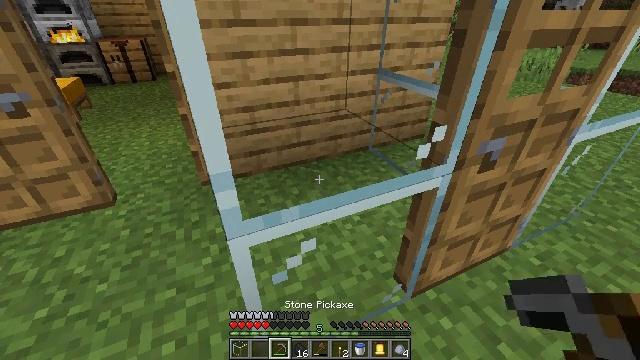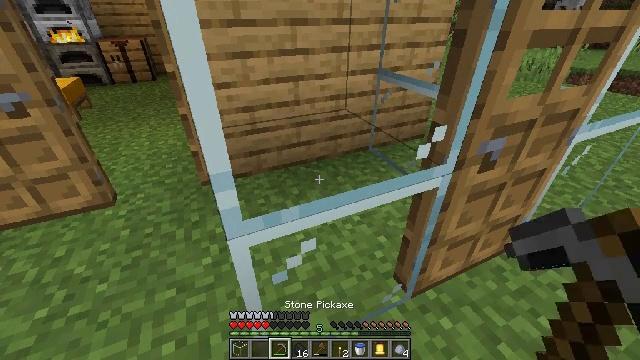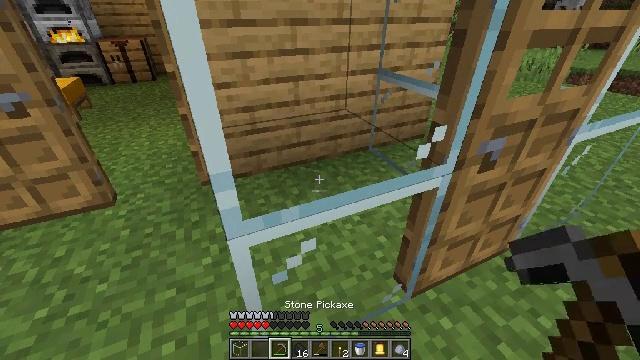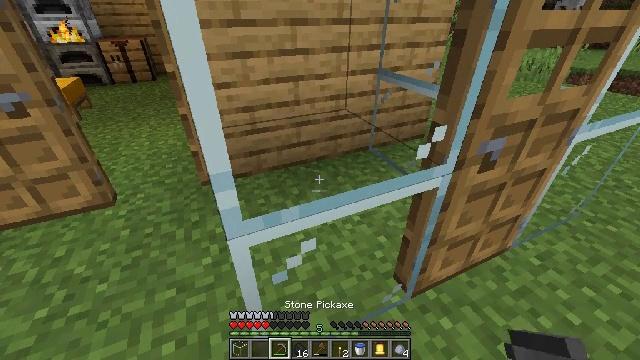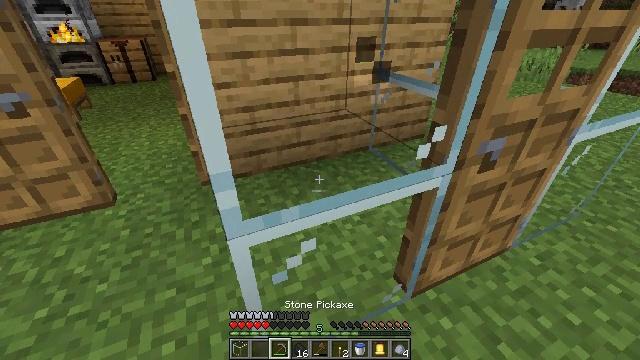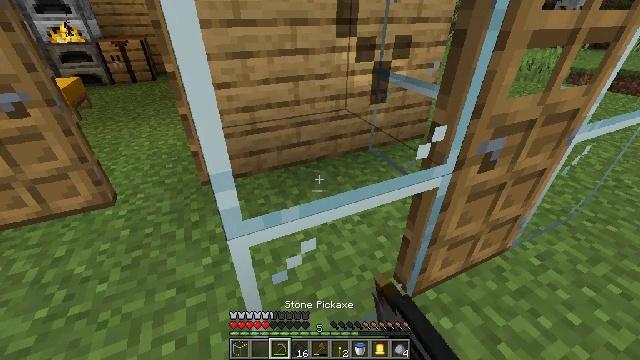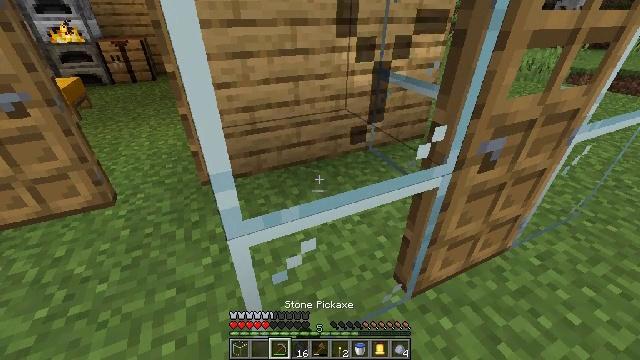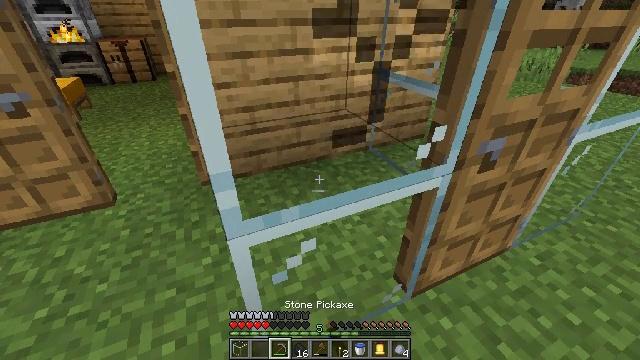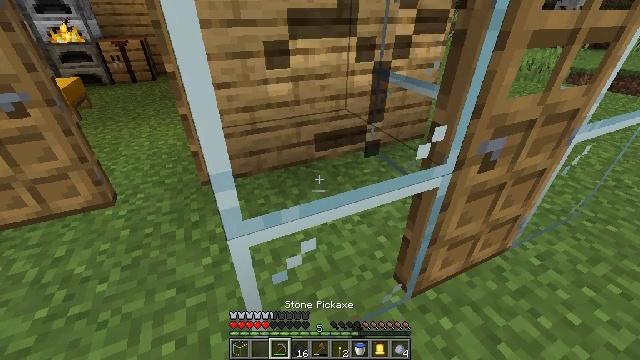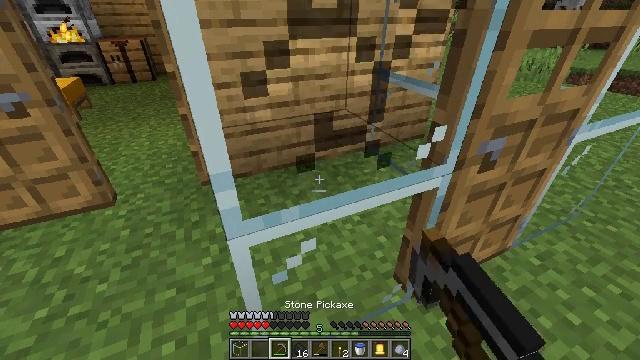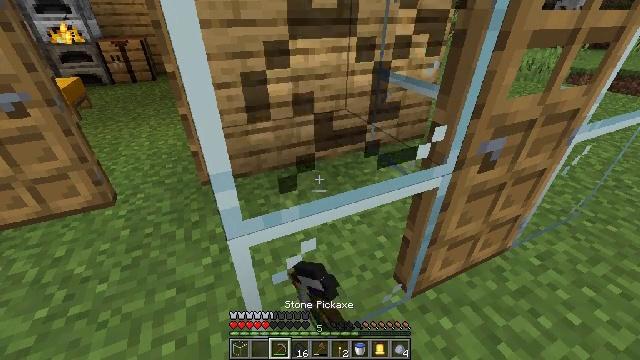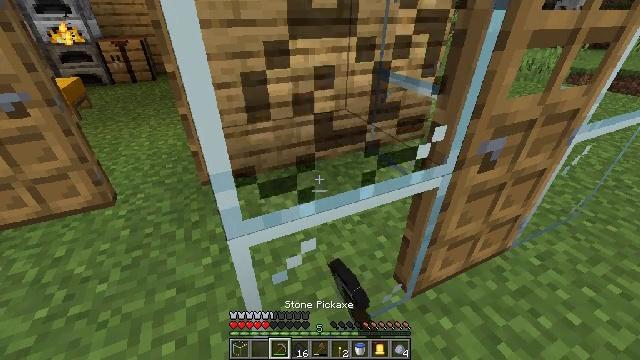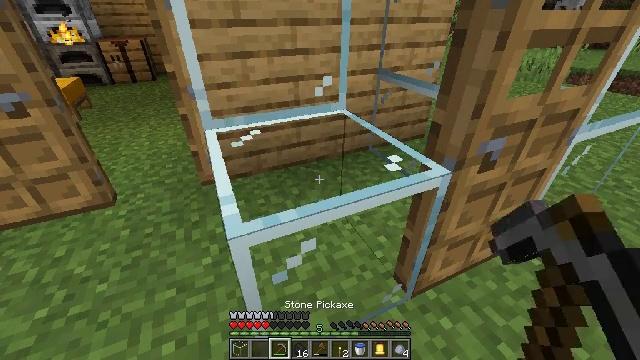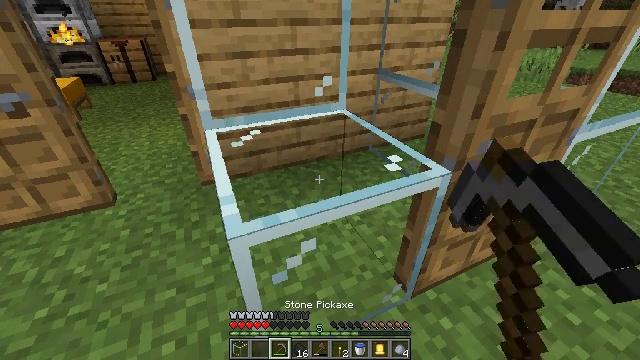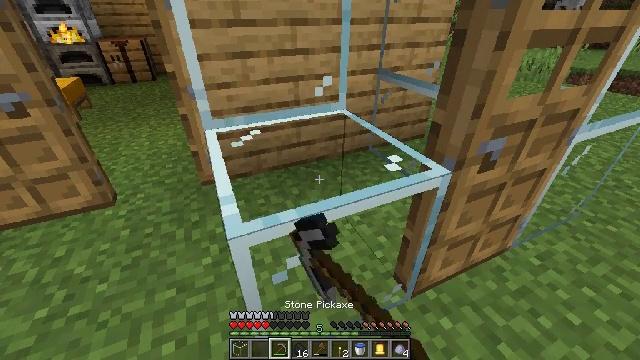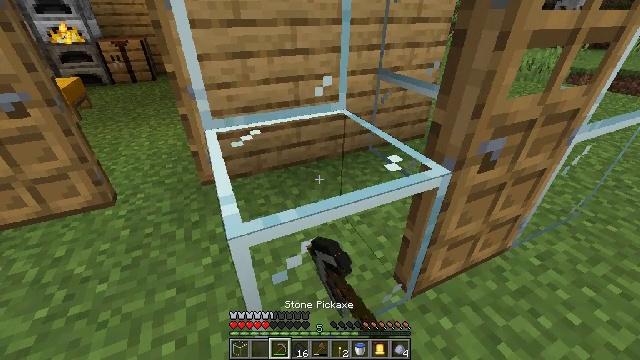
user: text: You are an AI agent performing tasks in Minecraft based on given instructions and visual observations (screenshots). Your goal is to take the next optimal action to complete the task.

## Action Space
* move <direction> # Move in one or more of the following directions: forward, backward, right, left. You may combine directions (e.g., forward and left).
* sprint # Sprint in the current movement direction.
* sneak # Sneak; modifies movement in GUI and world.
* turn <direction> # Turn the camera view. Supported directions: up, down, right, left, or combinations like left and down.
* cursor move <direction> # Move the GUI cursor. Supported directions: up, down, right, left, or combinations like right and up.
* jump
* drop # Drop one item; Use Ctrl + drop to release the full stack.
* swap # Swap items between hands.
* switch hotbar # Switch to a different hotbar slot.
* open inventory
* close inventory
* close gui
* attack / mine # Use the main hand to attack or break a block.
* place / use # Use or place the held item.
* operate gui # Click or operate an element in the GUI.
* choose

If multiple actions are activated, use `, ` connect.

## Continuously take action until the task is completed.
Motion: motion action
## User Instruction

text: Break the glass block.
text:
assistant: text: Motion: no_op
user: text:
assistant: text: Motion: no_op
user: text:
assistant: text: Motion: no_op
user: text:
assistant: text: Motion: attack / mine
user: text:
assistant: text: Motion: attack / mine
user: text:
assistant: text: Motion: attack / mine
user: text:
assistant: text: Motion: attack / mine
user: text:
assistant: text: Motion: attack / mine
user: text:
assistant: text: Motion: attack / mine
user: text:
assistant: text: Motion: attack / mine
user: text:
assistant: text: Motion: attack / mine
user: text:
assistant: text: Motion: attack / mine
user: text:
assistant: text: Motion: attack / mine
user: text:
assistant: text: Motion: attack / mine
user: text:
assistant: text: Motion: attack / mine
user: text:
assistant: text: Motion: attack / mine
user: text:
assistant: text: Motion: attack / mine
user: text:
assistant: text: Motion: attack / mine
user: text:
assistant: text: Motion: move forward, attack / mine
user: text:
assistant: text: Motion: move forward, attack / mine
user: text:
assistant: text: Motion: move forward, attack / mine
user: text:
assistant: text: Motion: move forward, attack / mine
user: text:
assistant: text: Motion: attack / mine
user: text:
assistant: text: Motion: turn down, attack / mine
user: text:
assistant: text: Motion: turn down, attack / mine
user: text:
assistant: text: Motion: turn left and down, attack / mine
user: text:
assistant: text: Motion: turn left and down, attack / mine
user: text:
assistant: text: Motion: turn down, attack / mine
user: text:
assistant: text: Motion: attack / mine
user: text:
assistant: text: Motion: attack / mine